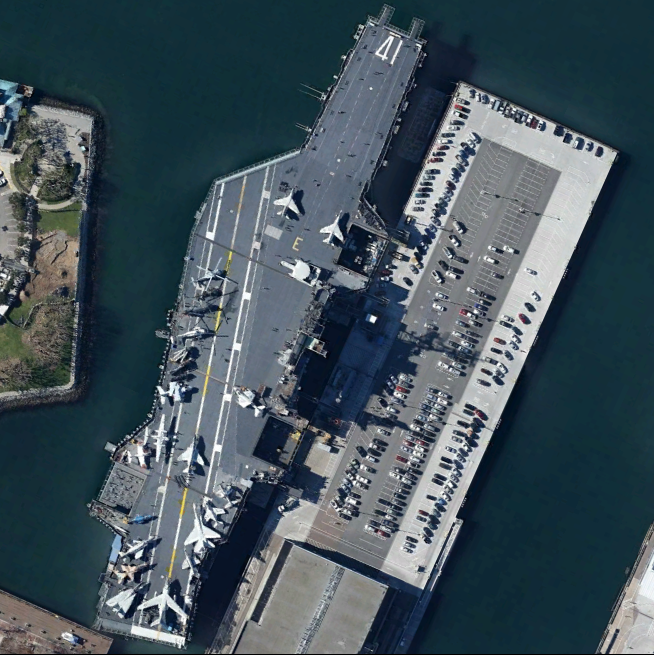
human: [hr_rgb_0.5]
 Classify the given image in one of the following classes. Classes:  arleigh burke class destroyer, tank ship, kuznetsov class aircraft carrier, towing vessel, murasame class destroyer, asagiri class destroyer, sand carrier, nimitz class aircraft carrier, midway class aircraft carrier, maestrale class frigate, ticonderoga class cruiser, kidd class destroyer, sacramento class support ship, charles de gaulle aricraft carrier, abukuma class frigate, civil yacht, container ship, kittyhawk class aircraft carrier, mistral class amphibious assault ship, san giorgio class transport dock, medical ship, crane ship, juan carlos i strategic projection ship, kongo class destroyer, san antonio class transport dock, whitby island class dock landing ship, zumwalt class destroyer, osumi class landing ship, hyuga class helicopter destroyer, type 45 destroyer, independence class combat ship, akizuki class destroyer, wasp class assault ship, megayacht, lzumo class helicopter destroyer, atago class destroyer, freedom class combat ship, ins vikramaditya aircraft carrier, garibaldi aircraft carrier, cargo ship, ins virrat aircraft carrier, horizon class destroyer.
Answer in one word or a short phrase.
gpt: Midway class aircraft carrier